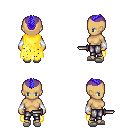
a pixel art fantasy rpg character, female body template, human, tanned skin, yellow tattered cape, metal pants, blue short mohawk hairstyle, white cloth bracers, white slippers, dagger, four views (front, back, left, right), 2x2 character sprite sheet, small pixel art, hard edges, no anti-aliasing